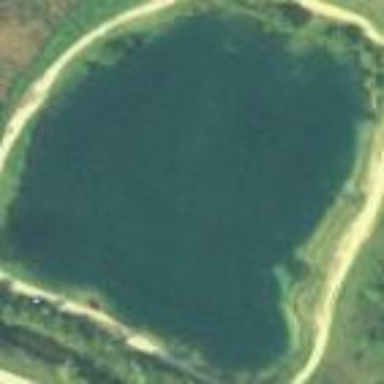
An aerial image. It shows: Pond surrounded by natural water.